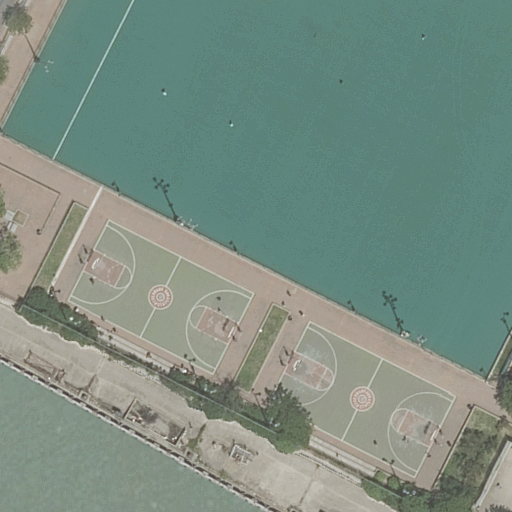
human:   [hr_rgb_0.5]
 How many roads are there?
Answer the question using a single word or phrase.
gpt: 1

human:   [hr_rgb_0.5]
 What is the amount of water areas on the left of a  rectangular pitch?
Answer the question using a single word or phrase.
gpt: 1

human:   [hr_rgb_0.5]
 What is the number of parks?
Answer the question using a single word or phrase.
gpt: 1

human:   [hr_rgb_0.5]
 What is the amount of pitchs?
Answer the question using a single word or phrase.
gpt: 4

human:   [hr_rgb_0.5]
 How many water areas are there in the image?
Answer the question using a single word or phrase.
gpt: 1

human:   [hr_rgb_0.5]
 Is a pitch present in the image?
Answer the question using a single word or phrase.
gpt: yes

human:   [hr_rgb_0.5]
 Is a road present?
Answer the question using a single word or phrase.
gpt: yes

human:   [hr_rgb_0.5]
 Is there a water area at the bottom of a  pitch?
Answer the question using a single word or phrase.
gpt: yes

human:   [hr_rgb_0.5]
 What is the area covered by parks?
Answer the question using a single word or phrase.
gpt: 5308m2

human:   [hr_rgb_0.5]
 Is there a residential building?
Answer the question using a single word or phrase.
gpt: no

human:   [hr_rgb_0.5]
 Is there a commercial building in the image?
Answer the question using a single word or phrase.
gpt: no

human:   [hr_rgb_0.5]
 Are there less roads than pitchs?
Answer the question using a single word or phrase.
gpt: yes

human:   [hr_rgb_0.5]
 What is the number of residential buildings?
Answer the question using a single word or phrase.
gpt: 0

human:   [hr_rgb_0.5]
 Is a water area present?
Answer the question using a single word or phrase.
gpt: yes

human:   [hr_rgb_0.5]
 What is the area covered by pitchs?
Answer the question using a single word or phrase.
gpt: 4566m2

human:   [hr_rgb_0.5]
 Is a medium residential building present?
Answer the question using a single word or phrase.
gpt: no

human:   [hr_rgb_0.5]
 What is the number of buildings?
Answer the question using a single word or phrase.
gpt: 0

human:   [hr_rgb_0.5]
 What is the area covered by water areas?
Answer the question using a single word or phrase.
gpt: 823m2

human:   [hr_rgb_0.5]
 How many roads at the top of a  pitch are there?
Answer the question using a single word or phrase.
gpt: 1

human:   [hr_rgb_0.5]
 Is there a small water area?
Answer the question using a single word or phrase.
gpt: no

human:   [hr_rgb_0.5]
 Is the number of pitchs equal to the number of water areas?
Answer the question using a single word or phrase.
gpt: no

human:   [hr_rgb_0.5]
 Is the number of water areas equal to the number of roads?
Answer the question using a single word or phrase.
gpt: yes

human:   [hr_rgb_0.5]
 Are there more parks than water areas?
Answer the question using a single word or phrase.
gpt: no

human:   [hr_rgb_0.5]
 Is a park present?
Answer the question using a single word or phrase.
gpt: yes

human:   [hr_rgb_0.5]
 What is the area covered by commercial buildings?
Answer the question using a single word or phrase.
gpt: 0m2

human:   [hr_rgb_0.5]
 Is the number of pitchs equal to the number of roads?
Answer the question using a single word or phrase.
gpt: no

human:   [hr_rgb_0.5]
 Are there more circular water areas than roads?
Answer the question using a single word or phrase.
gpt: no

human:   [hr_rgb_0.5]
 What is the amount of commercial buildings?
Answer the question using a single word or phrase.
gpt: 0

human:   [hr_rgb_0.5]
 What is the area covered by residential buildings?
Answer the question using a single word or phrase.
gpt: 0m2

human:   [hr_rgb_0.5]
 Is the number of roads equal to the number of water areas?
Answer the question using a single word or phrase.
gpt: yes

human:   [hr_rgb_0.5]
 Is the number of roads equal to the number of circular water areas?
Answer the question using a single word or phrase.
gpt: no

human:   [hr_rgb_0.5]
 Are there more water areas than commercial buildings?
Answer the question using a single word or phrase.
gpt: yes

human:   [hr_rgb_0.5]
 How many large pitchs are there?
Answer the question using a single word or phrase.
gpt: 3

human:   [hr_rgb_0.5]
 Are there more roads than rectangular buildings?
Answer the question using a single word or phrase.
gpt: yes

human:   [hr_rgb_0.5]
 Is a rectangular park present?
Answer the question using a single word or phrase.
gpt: yes

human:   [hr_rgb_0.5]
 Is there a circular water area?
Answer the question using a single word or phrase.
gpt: no

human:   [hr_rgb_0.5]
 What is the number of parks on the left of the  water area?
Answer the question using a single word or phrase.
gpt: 0

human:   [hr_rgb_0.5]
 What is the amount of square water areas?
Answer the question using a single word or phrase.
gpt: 0

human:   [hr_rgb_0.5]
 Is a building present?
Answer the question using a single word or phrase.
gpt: no

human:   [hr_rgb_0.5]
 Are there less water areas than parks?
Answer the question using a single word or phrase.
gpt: no

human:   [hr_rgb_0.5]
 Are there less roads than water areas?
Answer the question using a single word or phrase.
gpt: no

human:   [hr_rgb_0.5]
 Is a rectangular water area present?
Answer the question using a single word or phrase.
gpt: yes

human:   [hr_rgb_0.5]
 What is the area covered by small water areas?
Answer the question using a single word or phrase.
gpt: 0m2

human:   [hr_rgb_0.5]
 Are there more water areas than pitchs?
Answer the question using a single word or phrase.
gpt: no

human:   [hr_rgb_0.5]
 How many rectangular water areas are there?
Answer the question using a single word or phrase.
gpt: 1

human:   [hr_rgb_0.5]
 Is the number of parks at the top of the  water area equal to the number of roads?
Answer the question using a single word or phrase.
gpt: no

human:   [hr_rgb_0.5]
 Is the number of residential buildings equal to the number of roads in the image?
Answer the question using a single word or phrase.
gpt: no

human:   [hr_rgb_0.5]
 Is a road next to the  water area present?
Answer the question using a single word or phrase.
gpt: yes

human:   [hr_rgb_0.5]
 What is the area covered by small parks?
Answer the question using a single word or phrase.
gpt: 0m2

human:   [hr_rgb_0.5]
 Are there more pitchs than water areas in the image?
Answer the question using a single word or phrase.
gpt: yes

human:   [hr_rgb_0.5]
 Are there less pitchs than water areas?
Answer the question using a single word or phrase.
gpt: no

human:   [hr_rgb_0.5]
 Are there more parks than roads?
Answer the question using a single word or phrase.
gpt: no

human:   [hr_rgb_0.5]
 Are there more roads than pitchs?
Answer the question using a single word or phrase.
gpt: no

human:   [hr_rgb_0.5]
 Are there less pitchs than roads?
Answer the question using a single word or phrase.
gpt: no

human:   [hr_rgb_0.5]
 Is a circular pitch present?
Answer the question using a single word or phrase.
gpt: no

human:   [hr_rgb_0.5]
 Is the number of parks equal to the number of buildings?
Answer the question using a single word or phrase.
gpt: no

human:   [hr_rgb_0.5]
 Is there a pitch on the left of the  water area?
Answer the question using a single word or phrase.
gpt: no

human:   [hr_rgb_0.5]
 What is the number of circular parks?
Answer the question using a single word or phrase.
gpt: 0

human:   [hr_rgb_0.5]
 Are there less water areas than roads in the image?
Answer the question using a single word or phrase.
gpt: no

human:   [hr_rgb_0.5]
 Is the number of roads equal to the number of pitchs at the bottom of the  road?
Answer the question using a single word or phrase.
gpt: no

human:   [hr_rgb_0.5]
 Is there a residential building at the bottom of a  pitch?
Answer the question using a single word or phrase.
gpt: no

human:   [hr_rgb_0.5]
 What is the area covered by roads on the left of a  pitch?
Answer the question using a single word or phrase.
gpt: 0m2

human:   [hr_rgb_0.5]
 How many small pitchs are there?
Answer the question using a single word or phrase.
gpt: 1

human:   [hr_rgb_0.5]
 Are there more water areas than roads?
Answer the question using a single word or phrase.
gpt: no